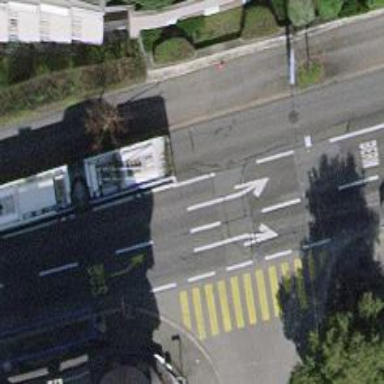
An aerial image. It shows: Tertiary road with asphalt surface. Both sides of the road have sidewalks. There are trolley wires present along the road.